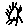
Label: sun